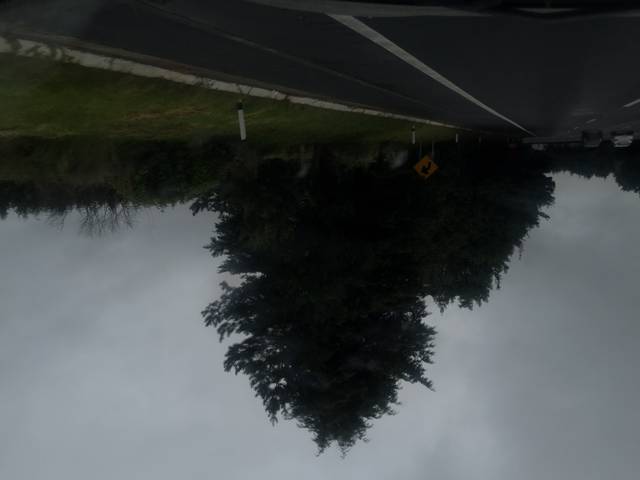
Region: Mexico
Coordinates: 19.173, -99.151